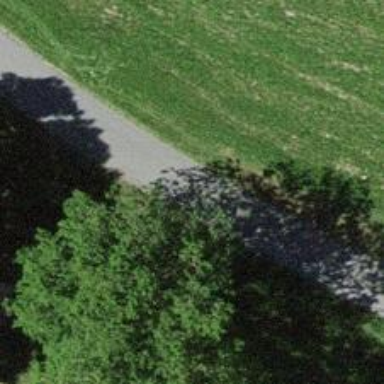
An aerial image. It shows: Unclassified road with asphalt surface.